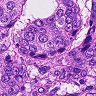
Metastatic tissue present: yes